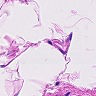
Metastatic tissue present: no